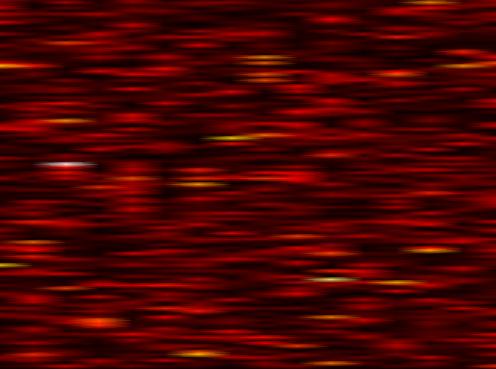
Label: FBMC